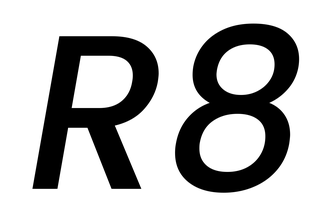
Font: Poppins-MediumItalic